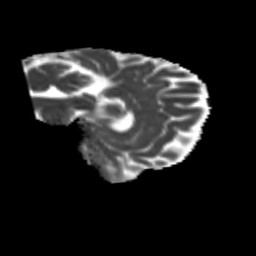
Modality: MD
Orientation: sagittal
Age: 29
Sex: male
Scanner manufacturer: siemens
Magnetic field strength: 3 T
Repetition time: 1.8 s
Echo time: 0.07 s